Question: Guys where can i find template that rendering 'SIGN UP FOR OUR NEWSLETTER' on footer of magento template?

Thanks.
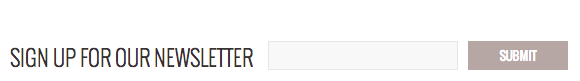
Answer: you can go throw this step to show from where is comes from
'''
1. Open the admin control panel
2. Open the system tab and select configuration
3. Select Main Website or Name of your website (NOT DEFAULT CONFIG) from the Current 4.Configuration Scope drop down
5.Select Developer on the left sidebar
6.Open the Debug drop down
7.Set Template Path Hints To Yes
'''
Click on Save Config to save down your changes
And also you can find in your xml like this
'''
<block type="newsletter/subscribe" name="left.newsletter" template="newsletter/subscribe.phtml"/>
'''
just check which is your parent tag.